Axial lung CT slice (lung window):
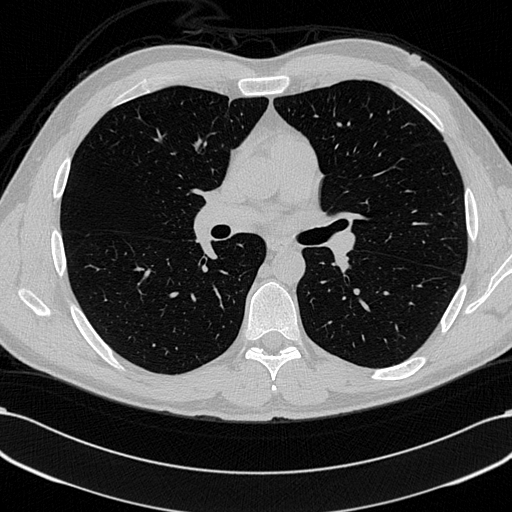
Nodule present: no